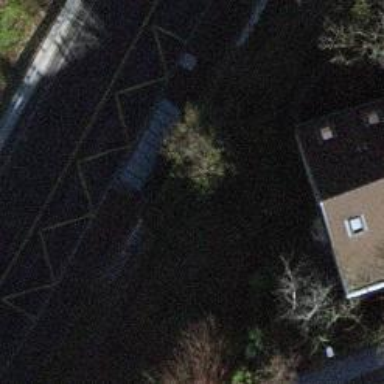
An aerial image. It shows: Bus stop with shelter.